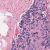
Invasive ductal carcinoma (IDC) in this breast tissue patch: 0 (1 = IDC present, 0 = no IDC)